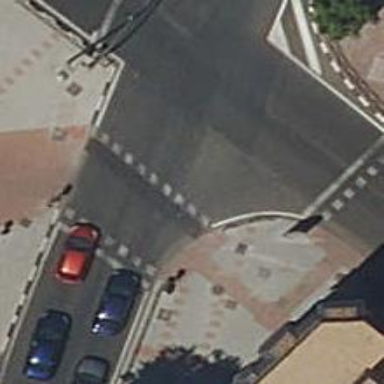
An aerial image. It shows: Crossing with traffic signals.